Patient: sex F, age 69
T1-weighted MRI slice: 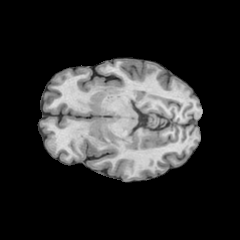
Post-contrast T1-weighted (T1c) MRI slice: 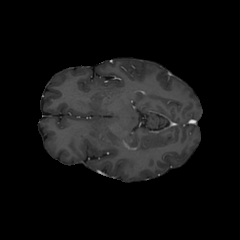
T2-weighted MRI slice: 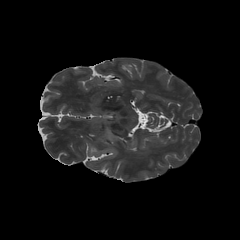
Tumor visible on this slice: yes
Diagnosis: Astrocytoma, IDH-wildtype
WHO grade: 2